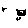
Label: cat